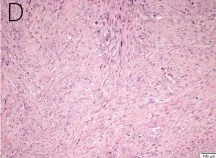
Giant cell glioblastoma is composed of large, closely-arranged cells, with an eosinophilic cytoplasm and obvious nuclear atypia. There are also scattered multinucleated giant cells. Primary intracranial leiomyosarcoma showing spindle-shaped cells.
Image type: pathology (h&e)